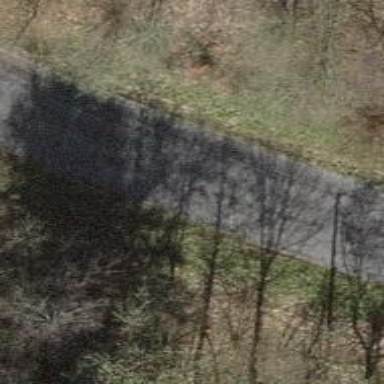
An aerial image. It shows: Tertiary road with asphalt surface.